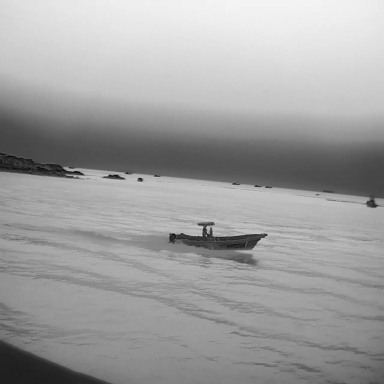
There is a canoe in the infrared image.